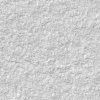
Atmospheric dust classification: not_dusty